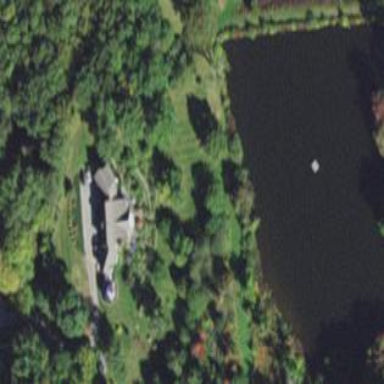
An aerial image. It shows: Peaceful pond surrounded by nature.